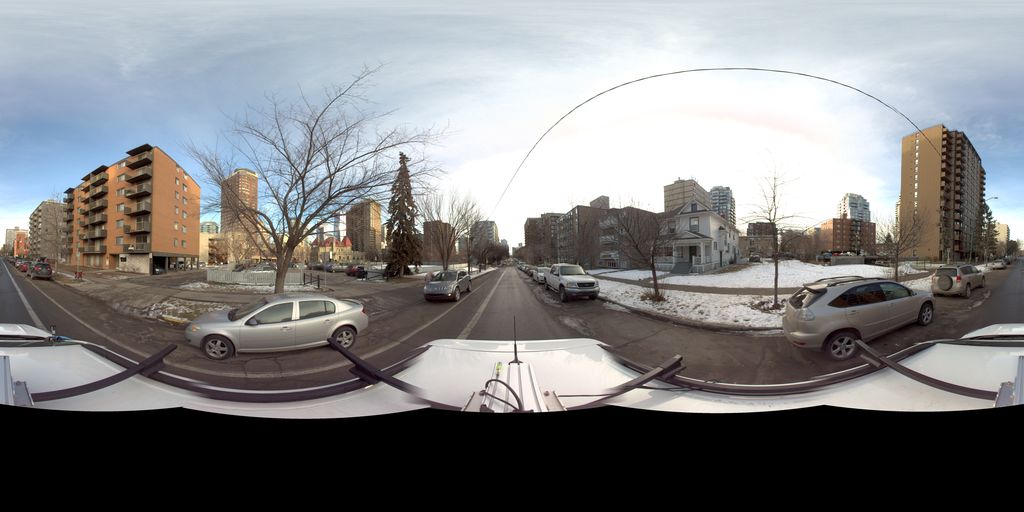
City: calgary